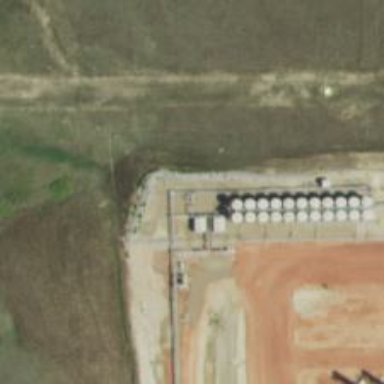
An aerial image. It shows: Storage tank with man-made structure.